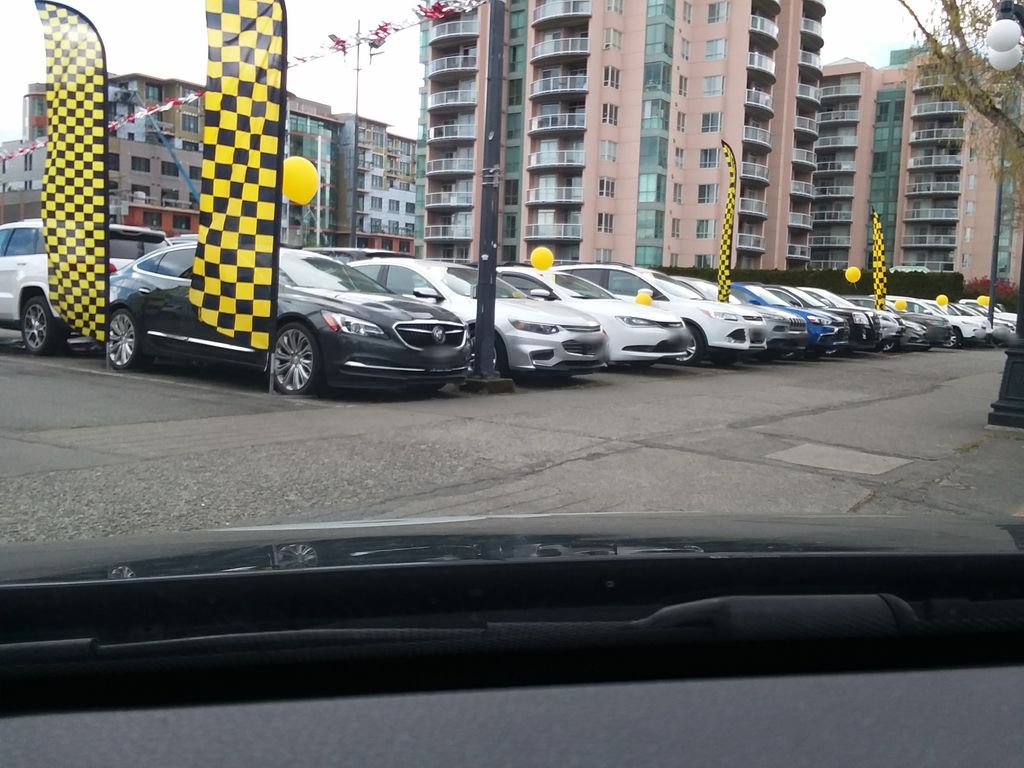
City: victoria